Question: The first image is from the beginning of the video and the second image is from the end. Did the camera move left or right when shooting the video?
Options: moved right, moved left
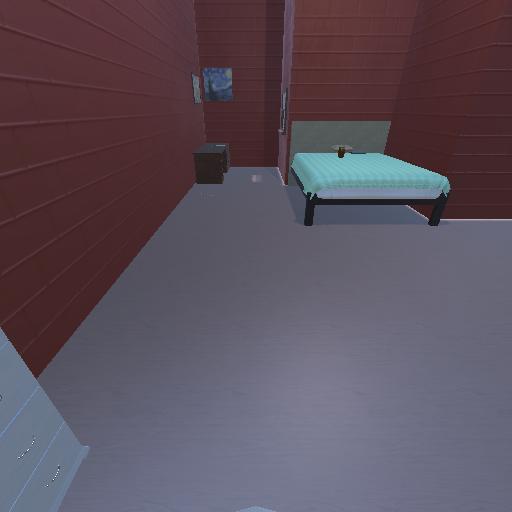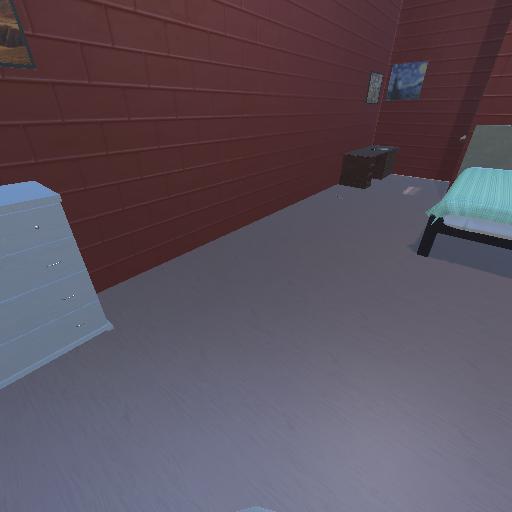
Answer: moved right